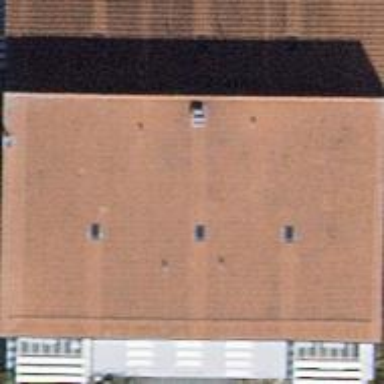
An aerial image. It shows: Building with tiled roof.